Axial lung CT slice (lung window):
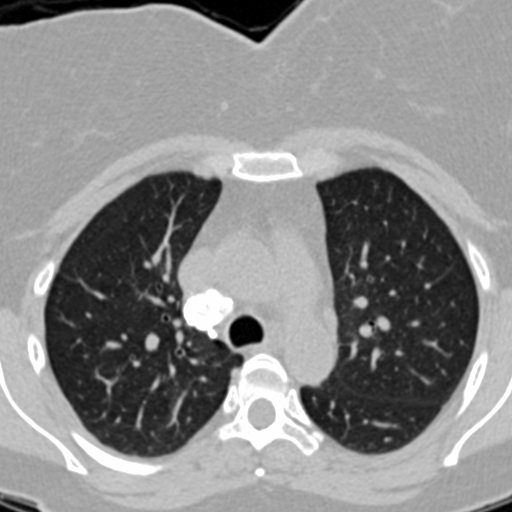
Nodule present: no